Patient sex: M
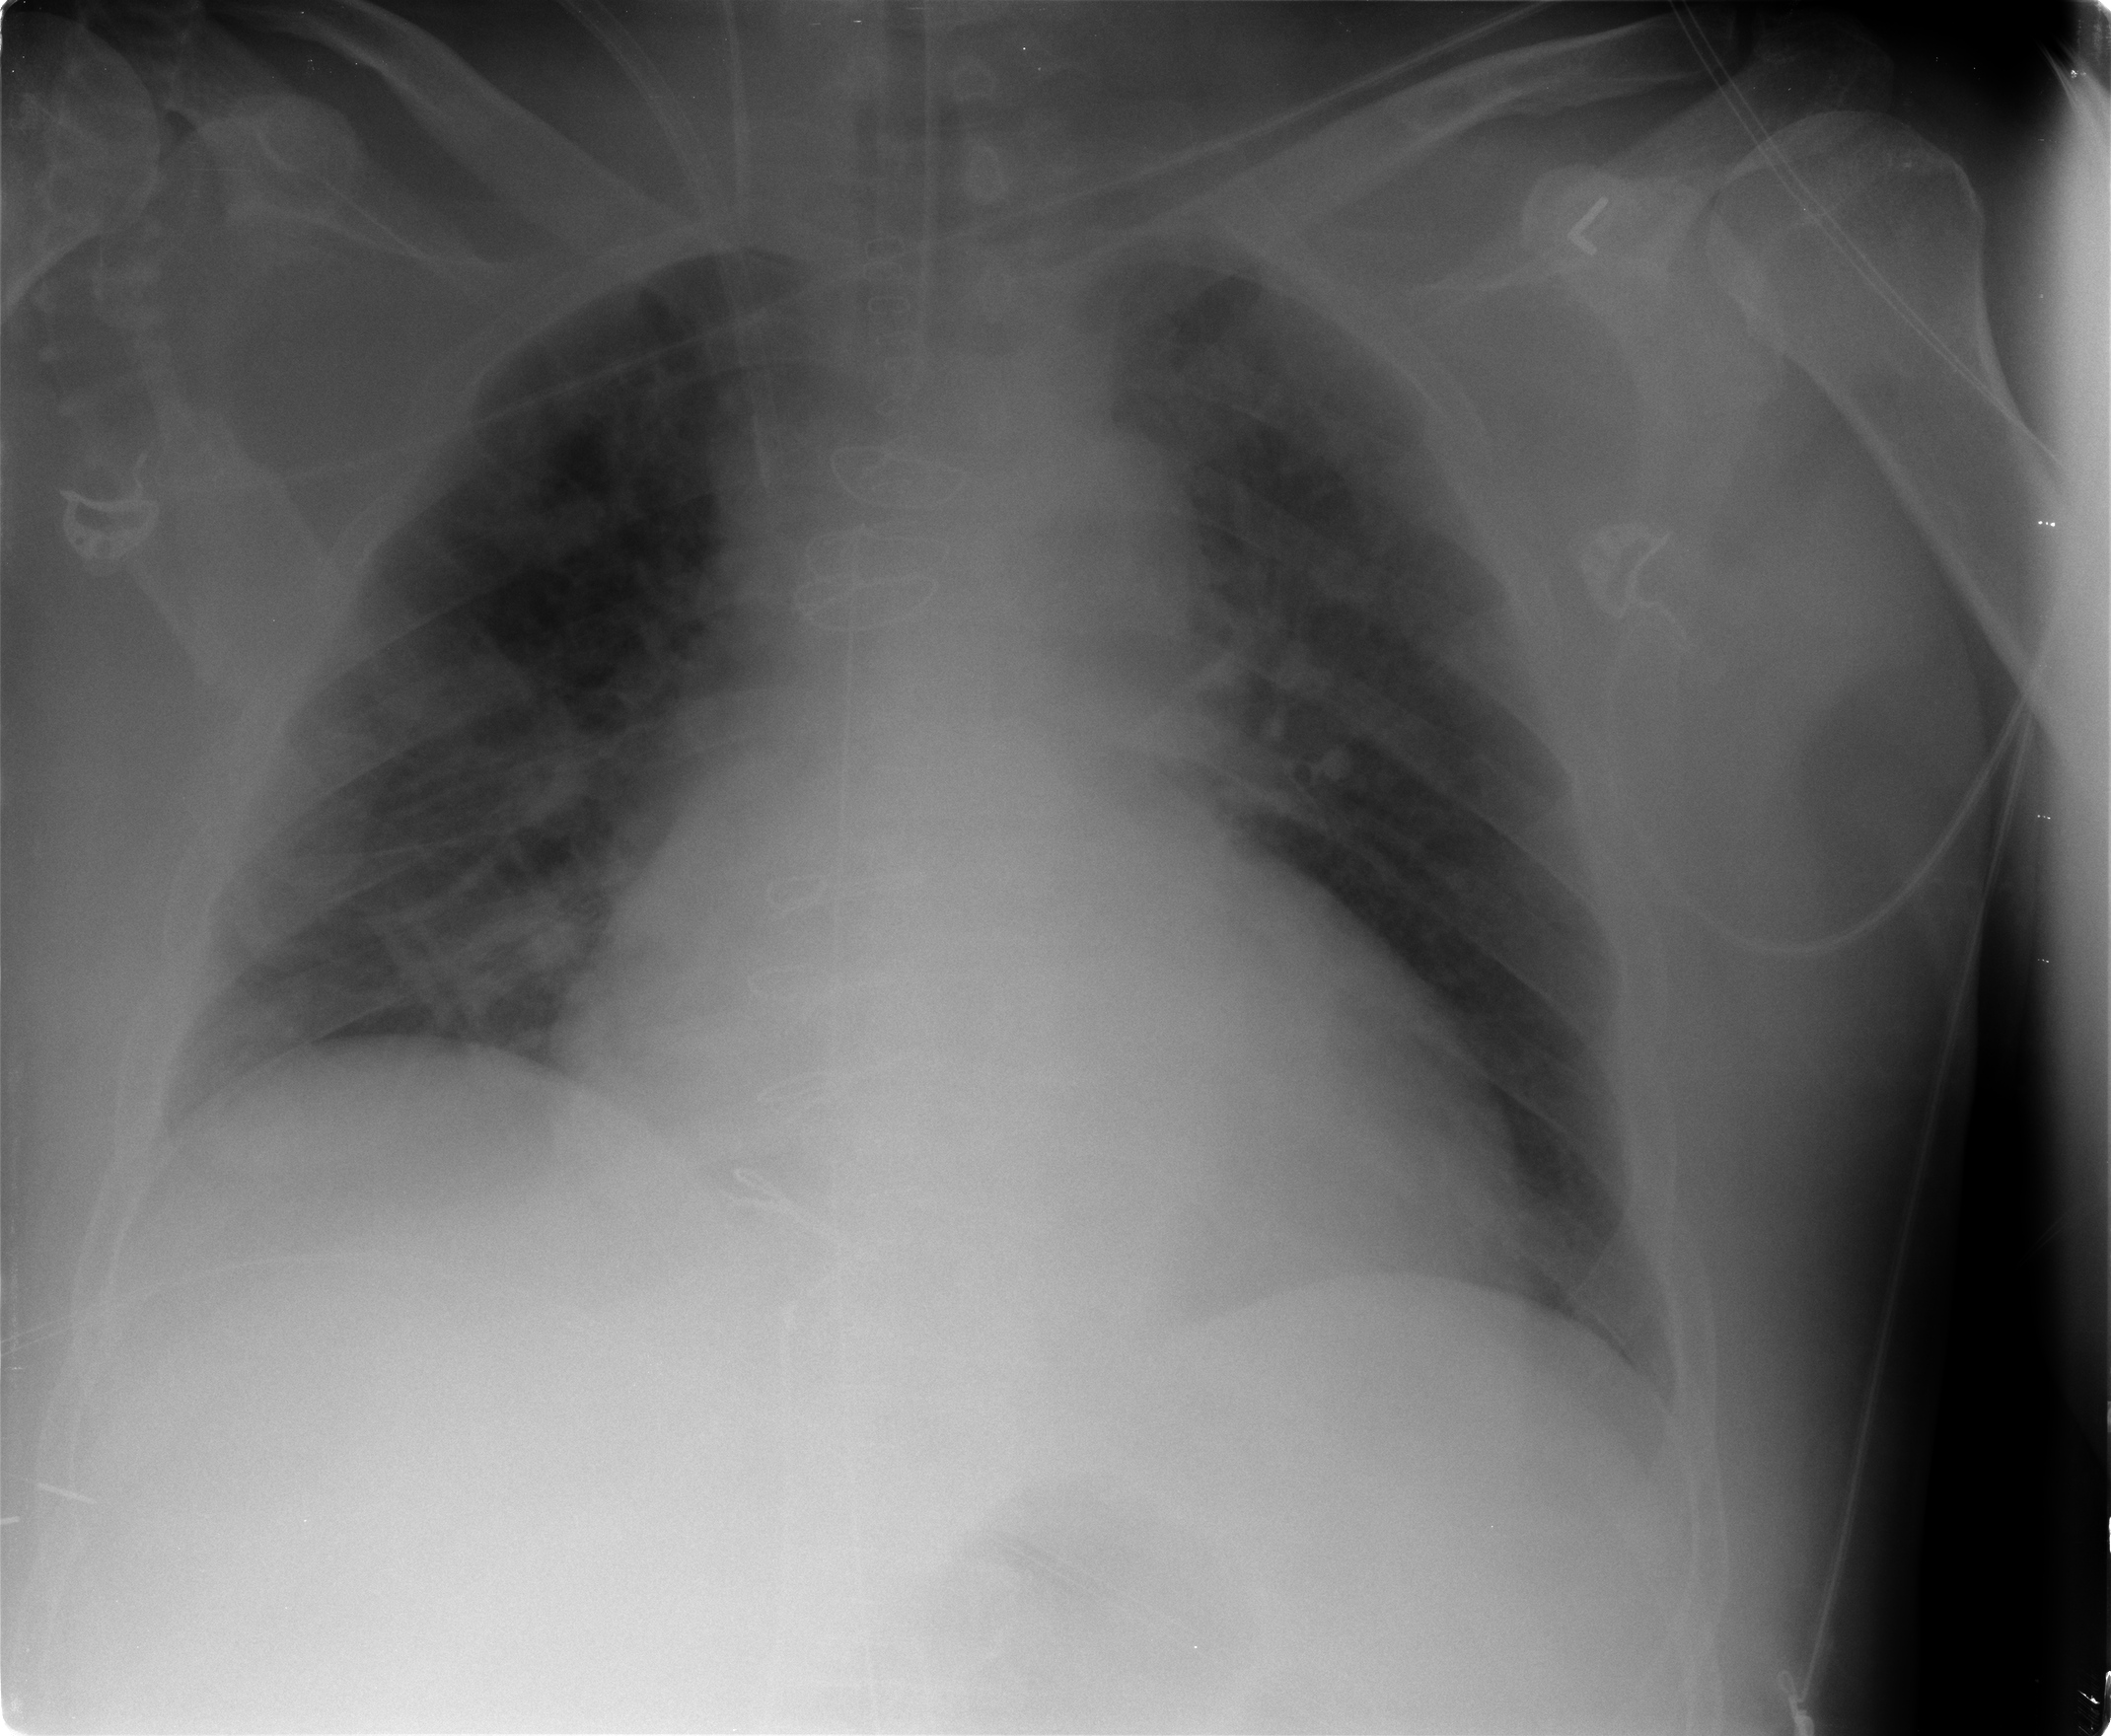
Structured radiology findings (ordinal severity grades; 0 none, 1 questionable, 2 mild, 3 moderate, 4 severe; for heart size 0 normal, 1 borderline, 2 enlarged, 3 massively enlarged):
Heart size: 2
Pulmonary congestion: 2
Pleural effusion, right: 0
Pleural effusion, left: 0
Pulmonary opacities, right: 0
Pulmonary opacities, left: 0
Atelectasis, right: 2
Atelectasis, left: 2